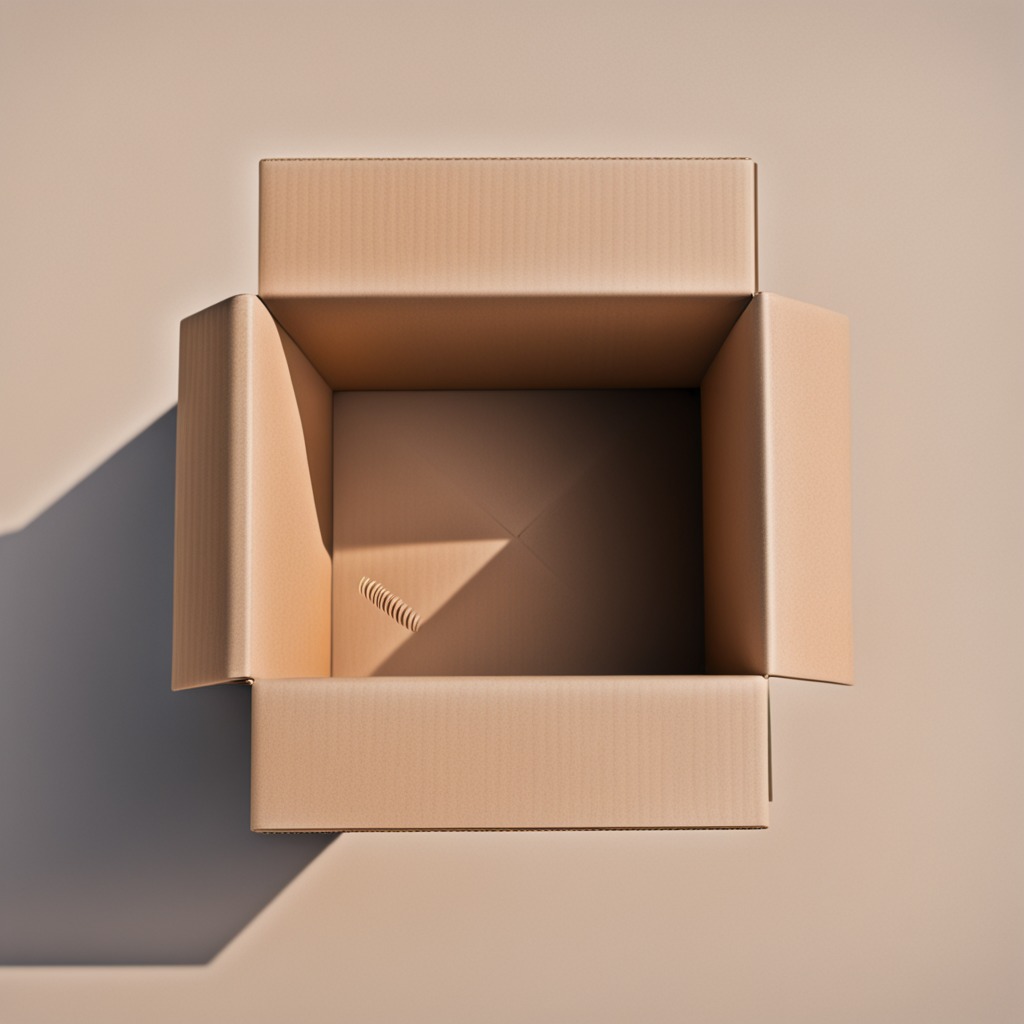
A coiled metal spring is lying on the clean dry cardboard box surface in an outdoor workshop during daytime bright natural light soft shadows slightly creased but